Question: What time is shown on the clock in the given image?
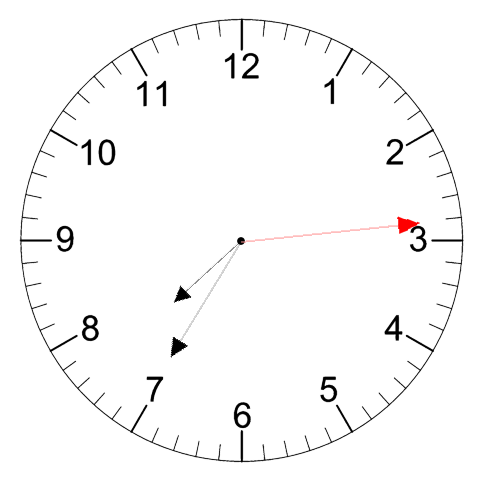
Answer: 07:35:14